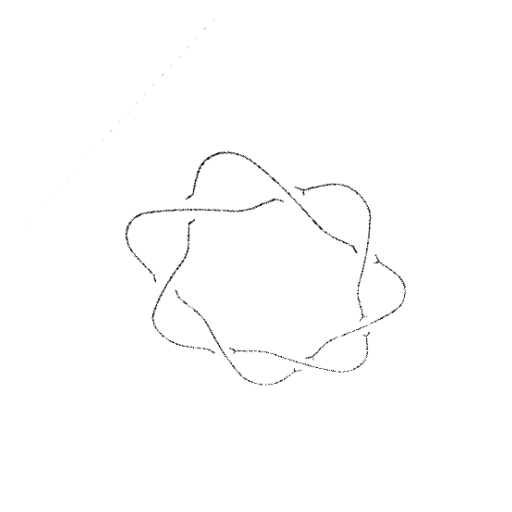
Crossing number: 7